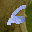
Label: 6